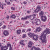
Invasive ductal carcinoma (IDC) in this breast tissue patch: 0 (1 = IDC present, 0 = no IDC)